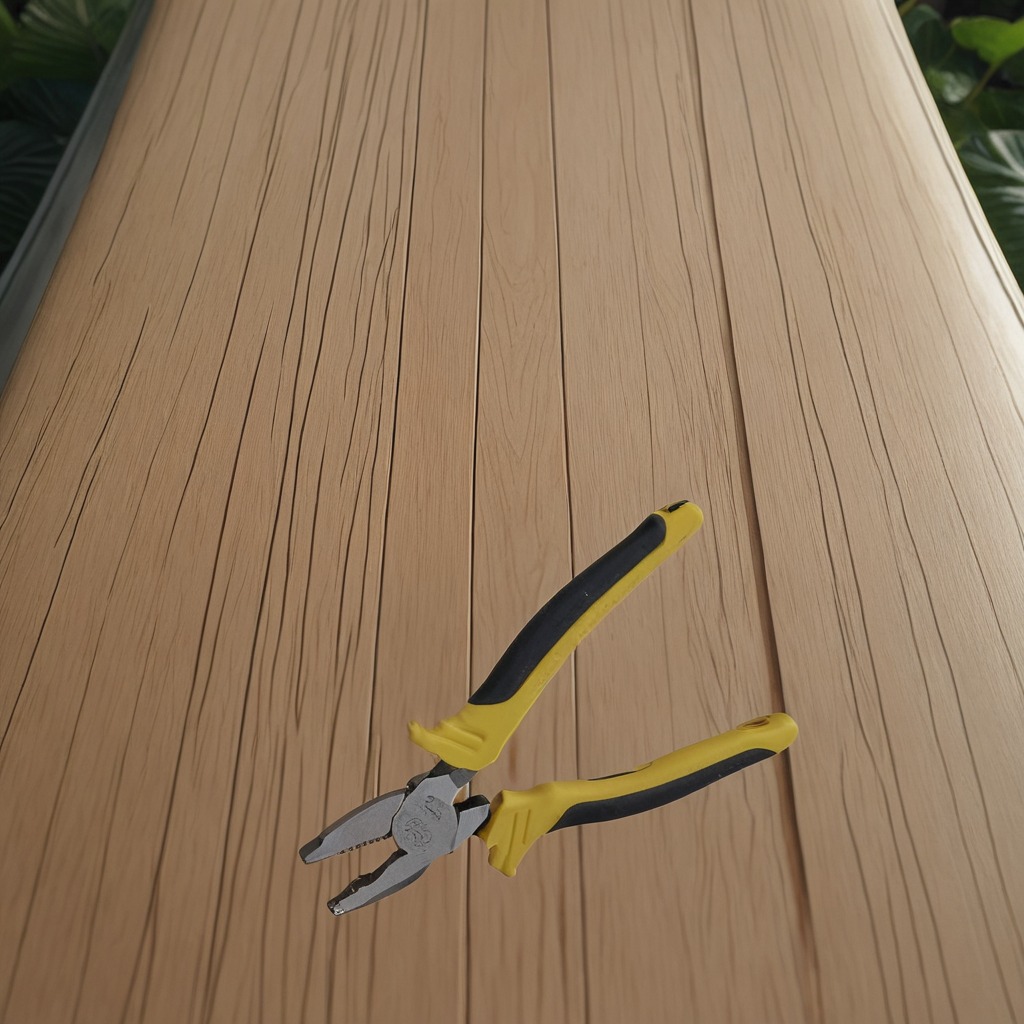
A plier is lying on the wooden table.